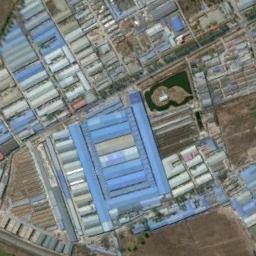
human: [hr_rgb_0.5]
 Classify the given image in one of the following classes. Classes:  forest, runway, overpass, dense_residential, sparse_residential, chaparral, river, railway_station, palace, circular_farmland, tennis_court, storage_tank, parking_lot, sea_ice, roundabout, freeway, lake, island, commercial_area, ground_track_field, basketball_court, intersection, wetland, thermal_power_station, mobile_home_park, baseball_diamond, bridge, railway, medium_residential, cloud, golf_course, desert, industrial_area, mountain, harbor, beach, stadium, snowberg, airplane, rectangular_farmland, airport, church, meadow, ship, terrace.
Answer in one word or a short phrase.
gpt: industrial_area